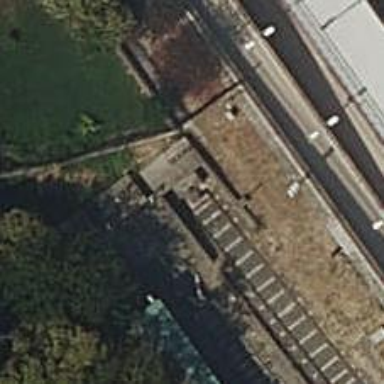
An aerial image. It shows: Railway buffer stop.